Interaction volume radius: 10 \u00c5
Interaction volume height: 20 \u00c5
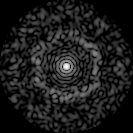
Disorder parameter: 0.8303